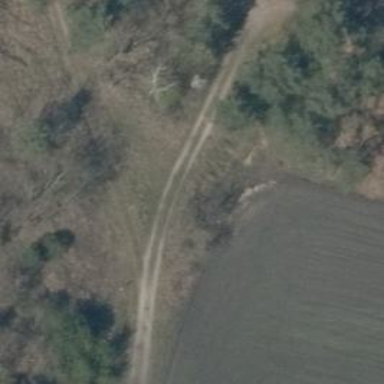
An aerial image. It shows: Grassy track with grade5 tracktype.